【题型】选择题　【知识点】平面几何　【难度】easy
如图，以下说法正确的是（ ）

A. $\angle GFB$ 和 $\angle HCD$ 是同位角 \quad
B. $\angle GFB$ 和 $\angle FCH$ 是同位角 \quad

C. $\angle AFC$ 和 $\angle HCD$ 是内错角 \quad
D. $\angle GFC$ 和 $\angle FCD$ 是同旁内角
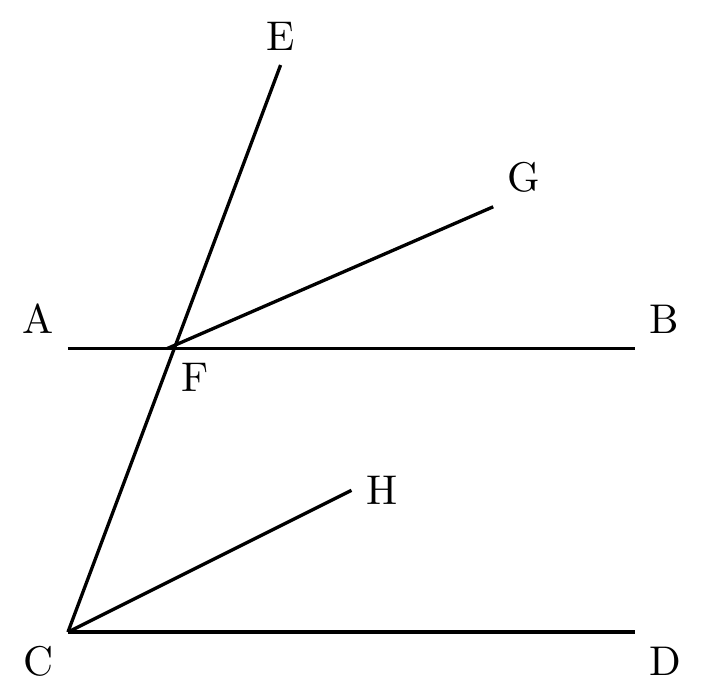
【解答】
解：A. $\angle GFB$ 和 $\angle HCD$ 不是同位角，不是内错角，也不是同旁内角，故 A 不符合题意；

B. $\angle GEF$ 和 $\angle FCH$ 是同位角，故 B 不符合题意；

C. $\angle AFC$ 和 $\angle FCD$ 是内错角，故 C 不符合题意；

D. $\angle GFC$ 和 $\angle FCD$ 是同旁内角，故 D 符合题意；

故选：D.